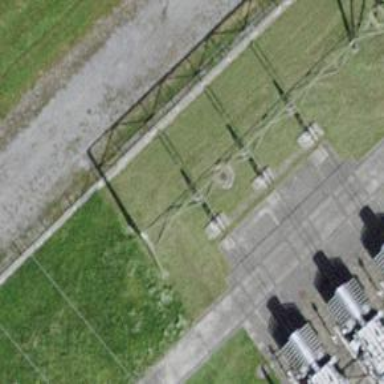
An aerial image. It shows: Insulator used in power systems.